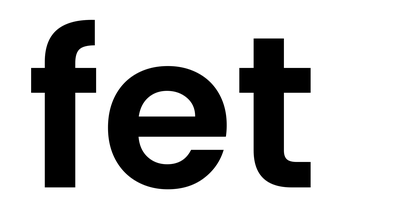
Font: Poppins-SemiBold